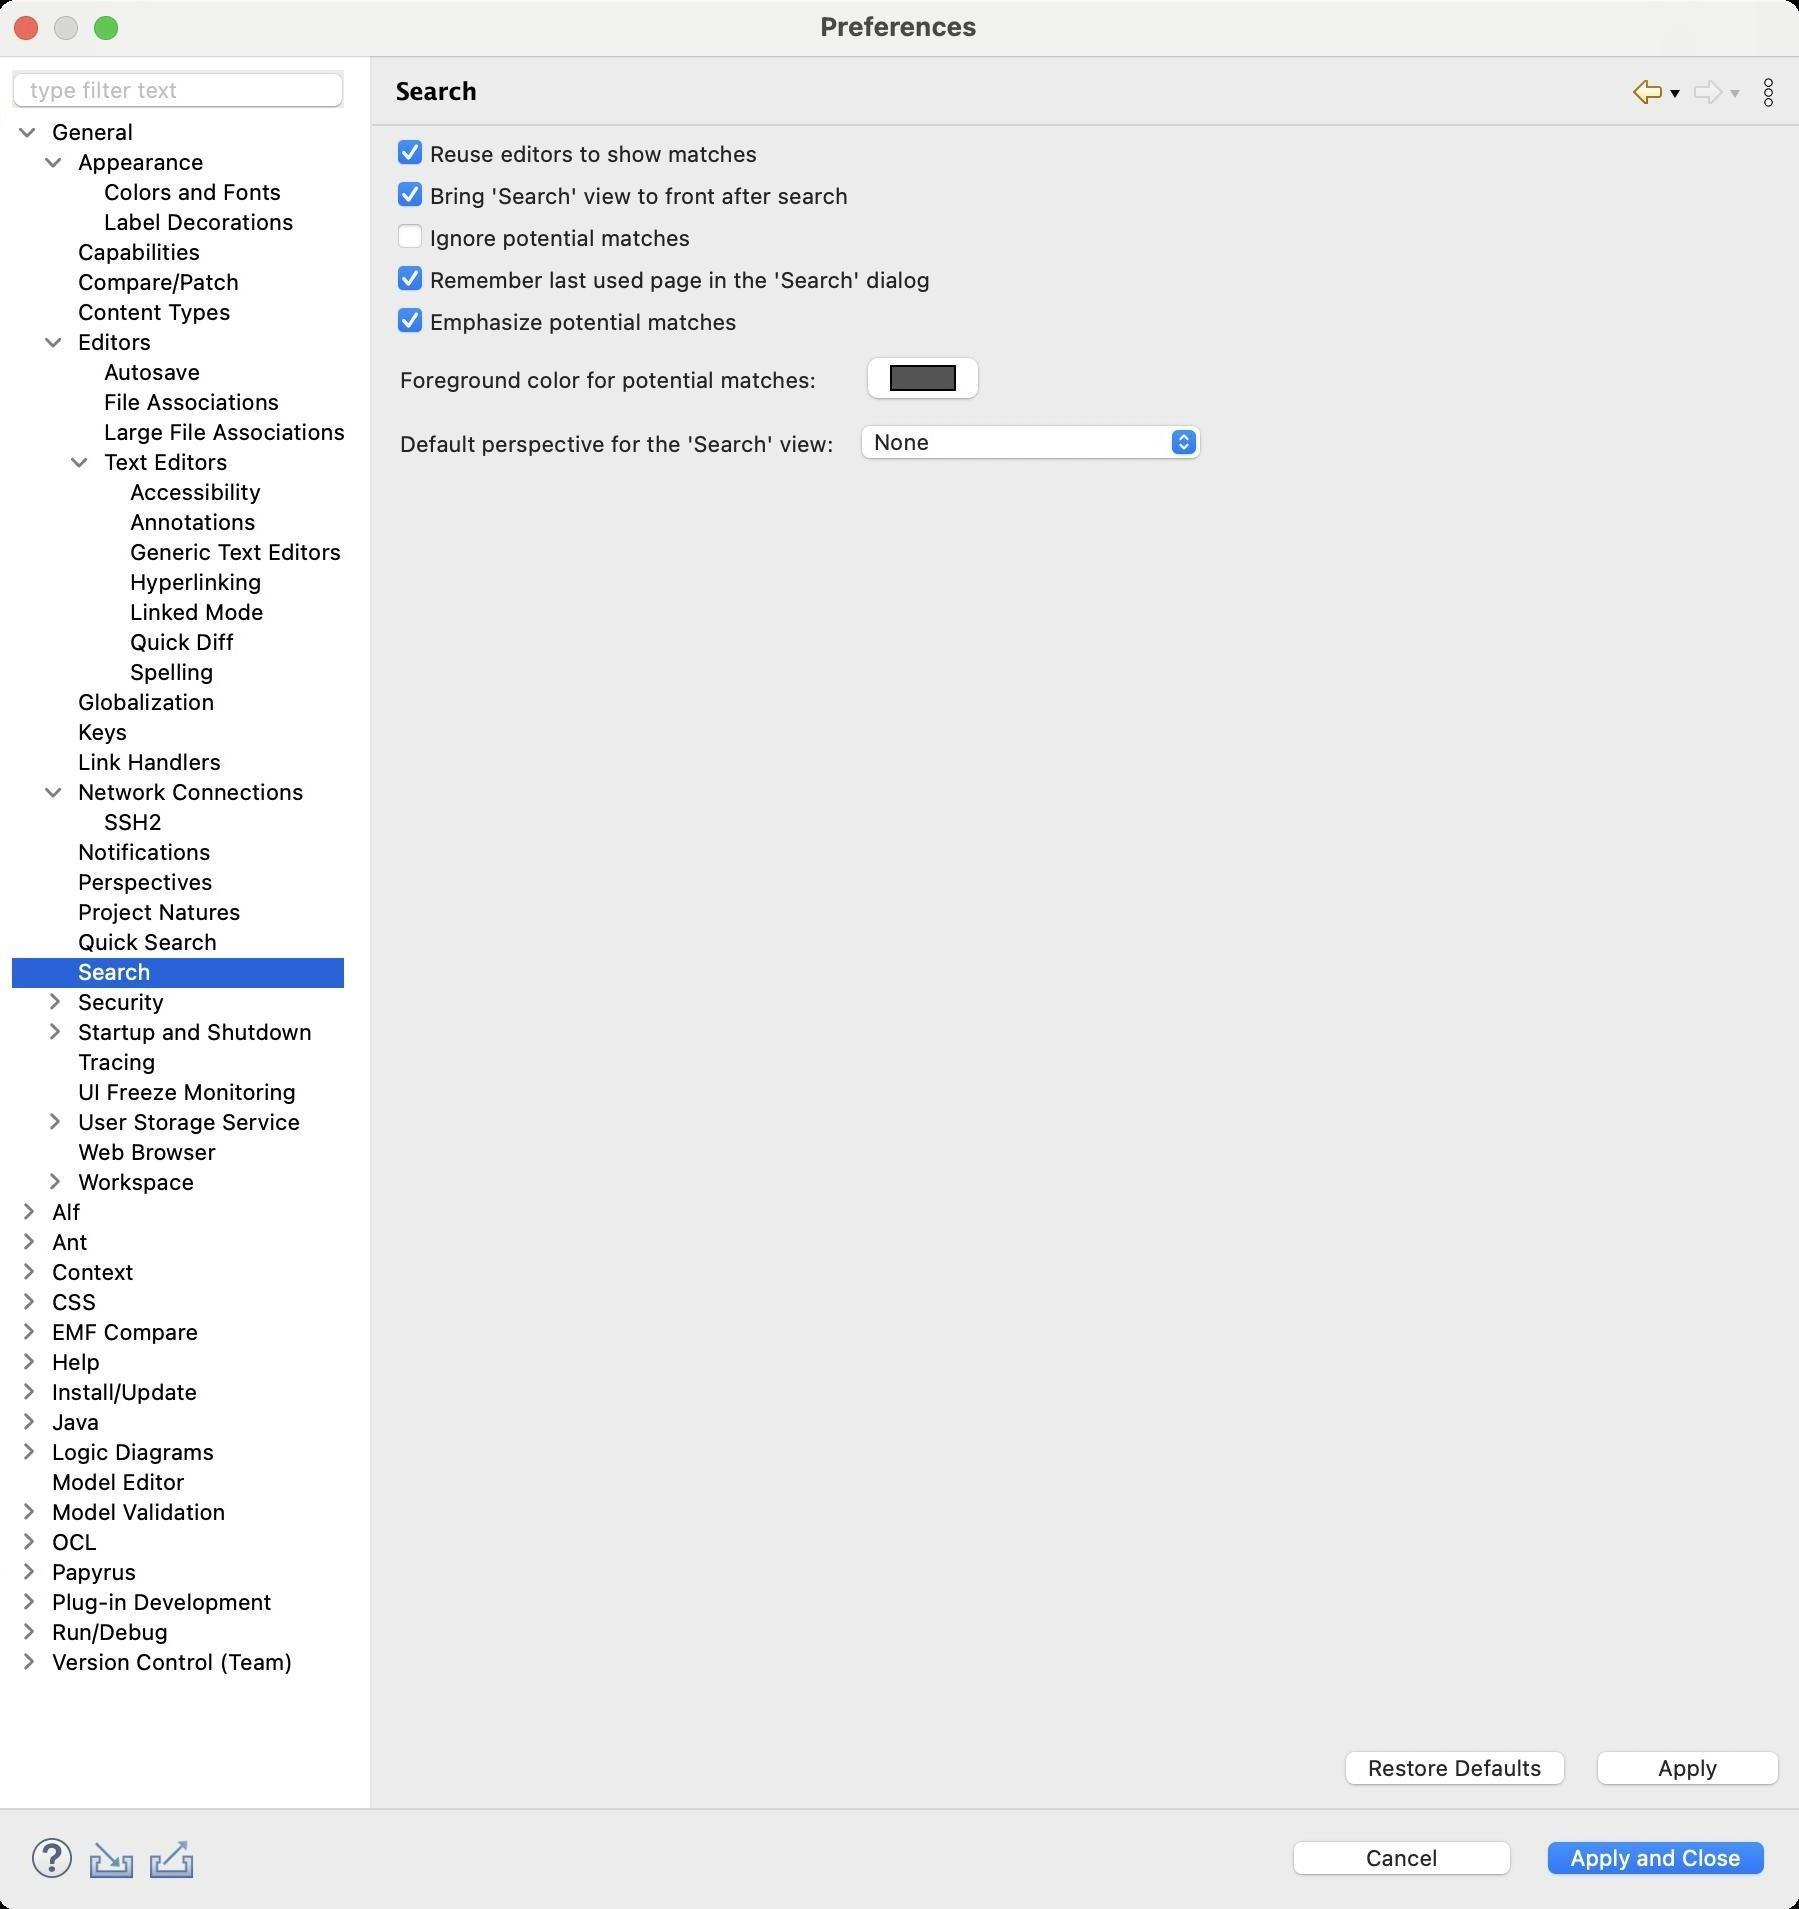
Accessibility tree:
{"name": "Preferences", "role": "AXWindow", "description": null, "role_description": "standard window", "value": null, "position": "480.00;95.00", "size": "901;955", "children": [{"name": "Apply_and_Close", "role": "AXButton", "description": null, "role_description": "button", "value": null, "position": "769.00;917.00", "size": "120;27", "children": []}, {"name": "Cancel", "role": "AXButton", "description": null, "role_description": "button", "value": null, "position": "642.00;917.00", "size": "120;27", "children": []}, {"name": null, "role": "AXToolbar", "description": null, "role_description": "toolbar", "value": null, "position": "12.00;915.00", "size": "90;30", "children": [{"name": "Help", "role": "AXCheckBox", "description": null, "role_description": "checkbox", "value": 0, "position": "12.00;915.00", "size": "30;30", "children": []}, {"name": "Import", "role": "AXButton", "description": null, "role_description": "button", "value": null, "position": "42.00;915.00", "size": "30;30", "children": []}, {"name": "Export", "role": "AXButton", "description": null, "role_description": "button", "value": null, "position": "72.00;915.00", "size": "30;30", "children": []}]}, {"name": null, "role": "AXScrollArea", "description": null, "role_description": "scroll area", "value": null, "position": "199.00;69.00", "size": "697;830", "children": [{"name": "Apply", "role": "AXButton", "description": null, "role_description": "button", "value": null, "position": "794.00;872.00", "size": "102;27", "children": []}, {"name": "Restore_Defaults", "role": "AXButton", "description": null, "role_description": "button", "value": null, "position": "668.00;872.00", "size": "121;27", "children": []}, {"name": null, "role": "AXPopUpButton", "description": null, "role_description": "pop up button", "value": "None", "position": "428.00;211.00", "size": "177;22", "children": []}, {"name": null, "role": "AXStaticText", "description": null, "role_description": "text", "value": "Default perspective for the 'Search' view:", "position": "199.00;215.00", "size": "221;14", "children": []}, {"name": "Color_Selector", "role": "AXButton", "description": null, "role_description": "button", "value": null, "position": "428.00;174.00", "size": "69;32", "children": []}, {"name": null, "role": "AXStaticText", "description": null, "role_description": "text", "value": "Foreground color for potential matches:", "position": "199.00;183.00", "size": "213;14", "children": []}, {"name": "Emphasize_potential_matches", "role": "AXCheckBox", "description": null, "role_description": "checkbox", "value": 1, "position": "199.00;153.00", "size": "175;16", "children": []}, {"name": "Remember_last_used_page_in_the_'Search'_dialog", "role": "AXCheckBox", "description": null, "role_description": "checkbox", "value": 1, "position": "199.00;132.00", "size": "272;16", "children": []}, {"name": "Ignore_potential_matches", "role": "AXCheckBox", "description": null, "role_description": "checkbox", "value": 0, "position": "199.00;111.00", "size": "152;16", "children": []}, {"name": "Bring_'Search'_view_to_front_after_search", "role": "AXCheckBox", "description": null, "role_description": "checkbox", "value": 1, "position": "199.00;90.00", "size": "231;16", "children": []}, {"name": "Reuse_editors_to_show_matches", "role": "AXCheckBox", "description": null, "role_description": "checkbox", "value": 1, "position": "199.00;69.00", "size": "185;16", "children": []}]}, {"name": null, "role": "AXToolbar", "description": "", "role_description": "toolbar", "value": null, "position": "814.00;35.00", "size": "82;22", "children": [{"name": "Back_to_Quick_Search", "role": "AXMenuButton", "description": null, "role_description": "menu button", "value": null, "position": "814.00;35.00", "size": "22;22", "children": []}, {"name": "Forward", "role": "AXMenuButton", "description": null, "role_description": "menu button", "value": null, "position": "844.00;35.00", "size": "22;22", "children": []}, {"name": "Additional_Dialog_Actions", "role": "AXButton", "description": null, "role_description": "button", "value": null, "position": "874.00;35.00", "size": "22;22", "children": []}]}, {"name": null, "role": "AXStaticText", "description": "", "role_description": "text", "value": "Search", "position": "196.00;35.00", "size": "611;21", "children": []}, {"name": null, "role": "AXSplitter", "description": null, "role_description": "splitter", "value": 180, "position": "180.00;28.00", "size": "5;876", "children": []}, {"name": null, "role": "AXScrollArea", "description": null, "role_description": "scroll area", "value": null, "position": "7.00;59.00", "size": "166;845", "children": [{"name": null, "role": "AXOutline", "description": null, "role_description": "outline", "value": null, "position": "7.00;59.00", "size": "167;845", "children": [{"name": null, "role": "AXRow", "description": null, "role_description": "outline row", "value": null, "position": "7.00;59.00", "size": "167;15", "children": [{"name": null, "role": "AXGroup", "description": null, "role_description": "group", "value": null, "position": "7.00;59.00", "size": "167;15", "children": [{"name": null, "role": "AXDisclosureTriangle", "description": null, "role_description": "disclosure triangle", "value": 1, "position": "9.00;59.00", "size": "12;14", "children": []}, {"name": null, "role": "AXStaticText", "description": null, "role_description": "text", "value": "General", "position": "25.00;59.00", "size": "148;14", "children": []}]}]}, {"name": null, "role": "AXRow", "description": null, "role_description": "outline row", "value": null, "position": "7.00;74.00", "size": "167;15", "children": [{"name": null, "role": "AXGroup", "description": null, "role_description": "group", "value": null, "position": "7.00;74.00", "size": "167;15", "children": [{"name": null, "role": "AXDisclosureTriangle", "description": null, "role_description": "disclosure triangle", "value": 1, "position": "22.00;74.00", "size": "12;14", "children": []}, {"name": null, "role": "AXStaticText", "description": null, "role_description": "text", "value": "Appearance", "position": "38.00;74.00", "size": "135;14", "children": []}]}]}, {"name": null, "role": "AXRow", "description": null, "role_description": "outline row", "value": null, "position": "7.00;89.00", "size": "167;15", "children": [{"name": null, "role": "AXStaticText", "description": null, "role_description": "text", "value": "Colors and Fonts", "position": "51.00;89.00", "size": "122;14", "children": []}]}, {"name": null, "role": "AXRow", "description": null, "role_description": "outline row", "value": null, "position": "7.00;104.00", "size": "167;15", "children": [{"name": null, "role": "AXStaticText", "description": null, "role_description": "text", "value": "Label Decorations", "position": "51.00;104.00", "size": "122;14", "children": []}]}, {"name": null, "role": "AXRow", "description": null, "role_description": "outline row", "value": null, "position": "7.00;119.00", "size": "167;15", "children": [{"name": null, "role": "AXStaticText", "description": null, "role_description": "text", "value": "Capabilities", "position": "38.00;119.00", "size": "135;14", "children": []}]}, {"name": null, "role": "AXRow", "description": null, "role_description": "outline row", "value": null, "position": "7.00;134.00", "size": "167;15", "children": [{"name": null, "role": "AXStaticText", "description": null, "role_description": "text", "value": "Compare/Patch", "position": "38.00;134.00", "size": "135;14", "children": []}]}, {"name": null, "role": "AXRow", "description": null, "role_description": "outline row", "value": null, "position": "7.00;149.00", "size": "167;15", "children": [{"name": null, "role": "AXStaticText", "description": null, "role_description": "text", "value": "Content Types", "position": "38.00;149.00", "size": "135;14", "children": []}]}, {"name": null, "role": "AXRow", "description": null, "role_description": "outline row", "value": null, "position": "7.00;164.00", "size": "167;15", "children": [{"name": null, "role": "AXGroup", "description": null, "role_description": "group", "value": null, "position": "7.00;164.00", "size": "167;15", "children": [{"name": null, "role": "AXDisclosureTriangle", "description": null, "role_description": "disclosure triangle", "value": 1, "position": "22.00;164.00", "size": "12;14", "children": []}, {"name": null, "role": "AXStaticText", "description": null, "role_description": "text", "value": "Editors", "position": "38.00;164.00", "size": "135;14", "children": []}]}]}, {"name": null, "role": "AXRow", "description": null, "role_description": "outline row", "value": null, "position": "7.00;179.00", "size": "167;15", "children": [{"name": null, "role": "AXStaticText", "description": null, "role_description": "text", "value": "Autosave", "position": "51.00;179.00", "size": "122;14", "children": []}]}, {"name": null, "role": "AXRow", "description": null, "role_description": "outline row", "value": null, "position": "7.00;194.00", "size": "167;15", "children": [{"name": null, "role": "AXStaticText", "description": null, "role_description": "text", "value": "File Associations", "position": "51.00;194.00", "size": "122;14", "children": []}]}, {"name": null, "role": "AXRow", "description": null, "role_description": "outline row", "value": null, "position": "7.00;209.00", "size": "167;15", "children": [{"name": null, "role": "AXStaticText", "description": null, "role_description": "text", "value": "Large File Associations", "position": "51.00;209.00", "size": "122;14", "children": []}]}, {"name": null, "role": "AXRow", "description": null, "role_description": "outline row", "value": null, "position": "7.00;224.00", "size": "167;15", "children": [{"name": null, "role": "AXGroup", "description": null, "role_description": "group", "value": null, "position": "7.00;224.00", "size": "167;15", "children": [{"name": null, "role": "AXDisclosureTriangle", "description": null, "role_description": "disclosure triangle", "value": 1, "position": "35.00;224.00", "size": "12;14", "children": []}, {"name": null, "role": "AXStaticText", "description": null, "role_description": "text", "value": "Text Editors", "position": "51.00;224.00", "size": "122;14", "children": []}]}]}, {"name": null, "role": "AXRow", "description": null, "role_description": "outline row", "value": null, "position": "7.00;239.00", "size": "167;15", "children": [{"name": null, "role": "AXStaticText", "description": null, "role_description": "text", "value": "Accessibility", "position": "64.00;239.00", "size": "109;14", "children": []}]}, {"name": null, "role": "AXRow", "description": null, "role_description": "outline row", "value": null, "position": "7.00;254.00", "size": "167;15", "children": [{"name": null, "role": "AXStaticText", "description": null, "role_description": "text", "value": "Annotations", "position": "64.00;254.00", "size": "109;14", "children": []}]}, {"name": null, "role": "AXRow", "description": null, "role_description": "outline row", "value": null, "position": "7.00;269.00", "size": "167;15", "children": [{"name": null, "role": "AXStaticText", "description": null, "role_description": "text", "value": "Generic Text Editors", "position": "64.00;269.00", "size": "109;14", "children": []}]}, {"name": null, "role": "AXRow", "description": null, "role_description": "outline row", "value": null, "position": "7.00;284.00", "size": "167;15", "children": [{"name": null, "role": "AXStaticText", "description": null, "role_description": "text", "value": "Hyperlinking", "position": "64.00;284.00", "size": "109;14", "children": []}]}, {"name": null, "role": "AXRow", "description": null, "role_description": "outline row", "value": null, "position": "7.00;299.00", "size": "167;15", "children": [{"name": null, "role": "AXStaticText", "description": null, "role_description": "text", "value": "Linked Mode", "position": "64.00;299.00", "size": "109;14", "children": []}]}, {"name": null, "role": "AXRow", "description": null, "role_description": "outline row", "value": null, "position": "7.00;314.00", "size": "167;15", "children": [{"name": null, "role": "AXStaticText", "description": null, "role_description": "text", "value": "Quick Diff", "position": "64.00;314.00", "size": "109;14", "children": []}]}, {"name": null, "role": "AXRow", "description": null, "role_description": "outline row", "value": null, "position": "7.00;329.00", "size": "167;15", "children": [{"name": null, "role": "AXStaticText", "description": null, "role_description": "text", "value": "Spelling", "position": "64.00;329.00", "size": "109;14", "children": []}]}, {"name": null, "role": "AXRow", "description": null, "role_description": "outline row", "value": null, "position": "7.00;344.00", "size": "167;15", "children": [{"name": null, "role": "AXStaticText", "description": null, "role_description": "text", "value": "Globalization", "position": "38.00;344.00", "size": "135;14", "children": []}]}, {"name": null, "role": "AXRow", "description": null, "role_description": "outline row", "value": null, "position": "7.00;359.00", "size": "167;15", "children": [{"name": null, "role": "AXStaticText", "description": null, "role_description": "text", "value": "Keys", "position": "38.00;359.00", "size": "135;14", "children": []}]}, {"name": null, "role": "AXRow", "description": null, "role_description": "outline row", "value": null, "position": "7.00;374.00", "size": "167;15", "children": [{"name": null, "role": "AXStaticText", "description": null, "role_description": "text", "value": "Link Handlers", "position": "38.00;374.00", "size": "135;14", "children": []}]}, {"name": null, "role": "AXRow", "description": null, "role_description": "outline row", "value": null, "position": "7.00;389.00", "size": "167;15", "children": [{"name": null, "role": "AXGroup", "description": null, "role_description": "group", "value": null, "position": "7.00;389.00", "size": "167;15", "children": [{"name": null, "role": "AXDisclosureTriangle", "description": null, "role_description": "disclosure triangle", "value": 1, "position": "22.00;389.00", "size": "12;14", "children": []}, {"name": null, "role": "AXStaticText", "description": null, "role_description": "text", "value": "Network Connections", "position": "38.00;389.00", "size": "135;14", "children": []}]}]}, {"name": null, "role": "AXRow", "description": null, "role_description": "outline row", "value": null, "position": "7.00;404.00", "size": "167;15", "children": [{"name": null, "role": "AXStaticText", "description": null, "role_description": "text", "value": "SSH2", "position": "51.00;404.00", "size": "122;14", "children": []}]}, {"name": null, "role": "AXRow", "description": null, "role_description": "outline row", "value": null, "position": "7.00;419.00", "size": "167;15", "children": [{"name": null, "role": "AXStaticText", "description": null, "role_description": "text", "value": "Notifications", "position": "38.00;419.00", "size": "135;14", "children": []}]}, {"name": null, "role": "AXRow", "description": null, "role_description": "outline row", "value": null, "position": "7.00;434.00", "size": "167;15", "children": [{"name": null, "role": "AXStaticText", "description": null, "role_description": "text", "value": "Perspectives", "position": "38.00;434.00", "size": "135;14", "children": []}]}, {"name": null, "role": "AXRow", "description": null, "role_description": "outline row", "value": null, "position": "7.00;449.00", "size": "167;15", "children": [{"name": null, "role": "AXStaticText", "description": null, "role_description": "text", "value": "Project Natures", "position": "38.00;449.00", "size": "135;14", "children": []}]}, {"name": null, "role": "AXRow", "description": null, "role_description": "outline row", "value": null, "position": "7.00;464.00", "size": "167;15", "children": [{"name": null, "role": "AXStaticText", "description": null, "role_description": "text", "value": "Quick Search", "position": "38.00;464.00", "size": "135;14", "children": []}]}, {"name": null, "role": "AXRow", "description": null, "role_description": "outline row", "value": null, "position": "7.00;479.00", "size": "167;15", "children": [{"name": null, "role": "AXStaticText", "description": null, "role_description": "text", "value": "Search", "position": "38.00;479.00", "size": "135;14", "children": []}]}, {"name": null, "role": "AXRow", "description": null, "role_description": "outline row", "value": null, "position": "7.00;494.00", "size": "167;15", "children": [{"name": null, "role": "AXGroup", "description": null, "role_description": "group", "value": null, "position": "7.00;494.00", "size": "167;15", "children": [{"name": null, "role": "AXDisclosureTriangle", "description": null, "role_description": "disclosure triangle", "value": 0, "position": "22.00;494.00", "size": "12;14", "children": []}, {"name": null, "role": "AXStaticText", "description": null, "role_description": "text", "value": "Security", "position": "38.00;494.00", "size": "135;14", "children": []}]}]}, {"name": null, "role": "AXRow", "description": null, "role_description": "outline row", "value": null, "position": "7.00;509.00", "size": "167;15", "children": [{"name": null, "role": "AXGroup", "description": null, "role_description": "group", "value": null, "position": "7.00;509.00", "size": "167;15", "children": [{"name": null, "role": "AXDisclosureTriangle", "description": null, "role_description": "disclosure triangle", "value": 0, "position": "22.00;509.00", "size": "12;14", "children": []}, {"name": null, "role": "AXStaticText", "description": null, "role_description": "text", "value": "Startup and Shutdown", "position": "38.00;509.00", "size": "135;14", "children": []}]}]}, {"name": null, "role": "AXRow", "description": null, "role_description": "outline row", "value": null, "position": "7.00;524.00", "size": "167;15", "children": [{"name": null, "role": "AXStaticText", "description": null, "role_description": "text", "value": "Tracing", "position": "38.00;524.00", "size": "135;14", "children": []}]}, {"name": null, "role": "AXRow", "description": null, "role_description": "outline row", "value": null, "position": "7.00;539.00", "size": "167;15", "children": [{"name": null, "role": "AXStaticText", "description": null, "role_description": "text", "value": "UI Freeze Monitoring", "position": "38.00;539.00", "size": "135;14", "children": []}]}, {"name": null, "role": "AXRow", "description": null, "role_description": "outline row", "value": null, "position": "7.00;554.00", "size": "167;15", "children": [{"name": null, "role": "AXGroup", "description": null, "role_description": "group", "value": null, "position": "7.00;554.00", "size": "167;15", "children": [{"name": null, "role": "AXDisclosureTriangle", "description": null, "role_description": "disclosure triangle", "value": 0, "position": "22.00;554.00", "size": "12;14", "children": []}, {"name": null, "role": "AXStaticText", "description": null, "role_description": "text", "value": "User Storage Service", "position": "38.00;554.00", "size": "135;14", "children": []}]}]}, {"name": null, "role": "AXRow", "description": null, "role_description": "outline row", "value": null, "position": "7.00;569.00", "size": "167;15", "children": [{"name": null, "role": "AXStaticText", "description": null, "role_description": "text", "value": "Web Browser", "position": "38.00;569.00", "size": "135;14", "children": []}]}, {"name": null, "role": "AXRow", "description": null, "role_description": "outline row", "value": null, "position": "7.00;584.00", "size": "167;15", "children": [{"name": null, "role": "AXGroup", "description": null, "role_description": "group", "value": null, "position": "7.00;584.00", "size": "167;15", "children": [{"name": null, "role": "AXDisclosureTriangle", "description": null, "role_description": "disclosure triangle", "value": 0, "position": "22.00;584.00", "size": "12;14", "children": []}, {"name": null, "role": "AXStaticText", "description": null, "role_description": "text", "value": "Workspace", "position": "38.00;584.00", "size": "135;14", "children": []}]}]}, {"name": null, "role": "AXRow", "description": null, "role_description": "outline row", "value": null, "position": "7.00;599.00", "size": "167;15", "children": [{"name": null, "role": "AXGroup", "description": null, "role_description": "group", "value": null, "position": "7.00;599.00", "size": "167;15", "children": [{"name": null, "role": "AXDisclosureTriangle", "description": null, "role_description": "disclosure triangle", "value": 0, "position": "9.00;599.00", "size": "12;14", "children": []}, {"name": null, "role": "AXStaticText", "description": null, "role_description": "text", "value": "Alf", "position": "25.00;599.00", "size": "148;14", "children": []}]}]}, {"name": null, "role": "AXRow", "description": null, "role_description": "outline row", "value": null, "position": "7.00;614.00", "size": "167;15", "children": [{"name": null, "role": "AXGroup", "description": null, "role_description": "group", "value": null, "position": "7.00;614.00", "size": "167;15", "children": [{"name": null, "role": "AXDisclosureTriangle", "description": null, "role_description": "disclosure triangle", "value": 0, "position": "9.00;614.00", "size": "12;14", "children": []}, {"name": null, "role": "AXStaticText", "description": null, "role_description": "text", "value": "Ant", "position": "25.00;614.00", "size": "148;14", "children": []}]}]}, {"name": null, "role": "AXRow", "description": null, "role_description": "outline row", "value": null, "position": "7.00;629.00", "size": "167;15", "children": [{"name": null, "role": "AXGroup", "description": null, "role_description": "group", "value": null, "position": "7.00;629.00", "size": "167;15", "children": [{"name": null, "role": "AXDisclosureTriangle", "description": null, "role_description": "disclosure triangle", "value": 0, "position": "9.00;629.00", "size": "12;14", "children": []}, {"name": null, "role": "AXStaticText", "description": null, "role_description": "text", "value": "Context", "position": "25.00;629.00", "size": "148;14", "children": []}]}]}, {"name": null, "role": "AXRow", "description": null, "role_description": "outline row", "value": null, "position": "7.00;644.00", "size": "167;15", "children": [{"name": null, "role": "AXGroup", "description": null, "role_description": "group", "value": null, "position": "7.00;644.00", "size": "167;15", "children": [{"name": null, "role": "AXDisclosureTriangle", "description": null, "role_description": "disclosure triangle", "value": 0, "position": "9.00;644.00", "size": "12;14", "children": []}, {"name": null, "role": "AXStaticText", "description": null, "role_description": "text", "value": "CSS", "position": "25.00;644.00", "size": "148;14", "children": []}]}]}, {"name": null, "role": "AXRow", "description": null, "role_description": "outline row", "value": null, "position": "7.00;659.00", "size": "167;15", "children": [{"name": null, "role": "AXGroup", "description": null, "role_description": "group", "value": null, "position": "7.00;659.00", "size": "167;15", "children": [{"name": null, "role": "AXDisclosureTriangle", "description": null, "role_description": "disclosure triangle", "value": 0, "position": "9.00;659.00", "size": "12;14", "children": []}, {"name": null, "role": "AXStaticText", "description": null, "role_description": "text", "value": "EMF Compare", "position": "25.00;659.00", "size": "148;14", "children": []}]}]}, {"name": null, "role": "AXRow", "description": null, "role_description": "outline row", "value": null, "position": "7.00;674.00", "size": "167;15", "children": [{"name": null, "role": "AXGroup", "description": null, "role_description": "group", "value": null, "position": "7.00;674.00", "size": "167;15", "children": [{"name": null, "role": "AXDisclosureTriangle", "description": null, "role_description": "disclosure triangle", "value": 0, "position": "9.00;674.00", "size": "12;14", "children": []}, {"name": null, "role": "AXStaticText", "description": null, "role_description": "text", "value": "Help", "position": "25.00;674.00", "size": "148;14", "children": []}]}]}, {"name": null, "role": "AXRow", "description": null, "role_description": "outline row", "value": null, "position": "7.00;689.00", "size": "167;15", "children": [{"name": null, "role": "AXGroup", "description": null, "role_description": "group", "value": null, "position": "7.00;689.00", "size": "167;15", "children": [{"name": null, "role": "AXDisclosureTriangle", "description": null, "role_description": "disclosure triangle", "value": 0, "position": "9.00;689.00", "size": "12;14", "children": []}, {"name": null, "role": "AXStaticText", "description": null, "role_description": "text", "value": "Install/Update", "position": "25.00;689.00", "size": "148;14", "children": []}]}]}, {"name": null, "role": "AXRow", "description": null, "role_description": "outline row", "value": null, "position": "7.00;704.00", "size": "167;15", "children": [{"name": null, "role": "AXGroup", "description": null, "role_description": "group", "value": null, "position": "7.00;704.00", "size": "167;15", "children": [{"name": null, "role": "AXDisclosureTriangle", "description": null, "role_description": "disclosure triangle", "value": 0, "position": "9.00;704.00", "size": "12;14", "children": []}, {"name": null, "role": "AXStaticText", "description": null, "role_description": "text", "value": "Java", "position": "25.00;704.00", "size": "148;14", "children": []}]}]}, {"name": null, "role": "AXRow", "description": null, "role_description": "outline row", "value": null, "position": "7.00;719.00", "size": "167;15", "children": [{"name": null, "role": "AXGroup", "description": null, "role_description": "group", "value": null, "position": "7.00;719.00", "size": "167;15", "children": [{"name": null, "role": "AXDisclosureTriangle", "description": null, "role_description": "disclosure triangle", "value": 0, "position": "9.00;719.00", "size": "12;14", "children": []}, {"name": null, "role": "AXStaticText", "description": null, "role_description": "text", "value": "Logic Diagrams", "position": "25.00;719.00", "size": "148;14", "children": []}]}]}, {"name": null, "role": "AXRow", "description": null, "role_description": "outline row", "value": null, "position": "7.00;734.00", "size": "167;15", "children": [{"name": null, "role": "AXStaticText", "description": null, "role_description": "text", "value": "Model Editor", "position": "25.00;734.00", "size": "148;14", "children": []}]}, {"name": null, "role": "AXRow", "description": null, "role_description": "outline row", "value": null, "position": "7.00;749.00", "size": "167;15", "children": [{"name": null, "role": "AXGroup", "description": null, "role_description": "group", "value": null, "position": "7.00;749.00", "size": "167;15", "children": [{"name": null, "role": "AXDisclosureTriangle", "description": null, "role_description": "disclosure triangle", "value": 0, "position": "9.00;749.00", "size": "12;14", "children": []}, {"name": null, "role": "AXStaticText", "description": null, "role_description": "text", "value": "Model Validation", "position": "25.00;749.00", "size": "148;14", "children": []}]}]}, {"name": null, "role": "AXRow", "description": null, "role_description": "outline row", "value": null, "position": "7.00;764.00", "size": "167;15", "children": [{"name": null, "role": "AXGroup", "description": null, "role_description": "group", "value": null, "position": "7.00;764.00", "size": "167;15", "children": [{"name": null, "role": "AXDisclosureTriangle", "description": null, "role_description": "disclosure triangle", "value": 0, "position": "9.00;764.00", "size": "12;14", "children": []}, {"name": null, "role": "AXStaticText", "description": null, "role_description": "text", "value": "OCL", "position": "25.00;764.00", "size": "148;14", "children": []}]}]}, {"name": null, "role": "AXRow", "description": null, "role_description": "outline row", "value": null, "position": "7.00;779.00", "size": "167;15", "children": [{"name": null, "role": "AXGroup", "description": null, "role_description": "group", "value": null, "position": "7.00;779.00", "size": "167;15", "children": [{"name": null, "role": "AXDisclosureTriangle", "description": null, "role_description": "disclosure triangle", "value": 0, "position": "9.00;779.00", "size": "12;14", "children": []}, {"name": null, "role": "AXStaticText", "description": null, "role_description": "text", "value": "Papyrus", "position": "25.00;779.00", "size": "148;14", "children": []}]}]}, {"name": null, "role": "AXRow", "description": null, "role_description": "outline row", "value": null, "position": "7.00;794.00", "size": "167;15", "children": [{"name": null, "role": "AXGroup", "description": null, "role_description": "group", "value": null, "position": "7.00;794.00", "size": "167;15", "children": [{"name": null, "role": "AXDisclosureTriangle", "description": null, "role_description": "disclosure triangle", "value": 0, "position": "9.00;794.00", "size": "12;14", "children": []}, {"name": null, "role": "AXStaticText", "description": null, "role_description": "text", "value": "Plug-in Development", "position": "25.00;794.00", "size": "148;14", "children": []}]}]}, {"name": null, "role": "AXRow", "description": null, "role_description": "outline row", "value": null, "position": "7.00;809.00", "size": "167;15", "children": [{"name": null, "role": "AXGroup", "description": null, "role_description": "group", "value": null, "position": "7.00;809.00", "size": "167;15", "children": [{"name": null, "role": "AXDisclosureTriangle", "description": null, "role_description": "disclosure triangle", "value": 0, "position": "9.00;809.00", "size": "12;14", "children": []}, {"name": null, "role": "AXStaticText", "description": null, "role_description": "text", "value": "Run/Debug", "position": "25.00;809.00", "size": "148;14", "children": []}]}]}, {"name": null, "role": "AXRow", "description": null, "role_description": "outline row", "value": null, "position": "7.00;824.00", "size": "167;15", "children": [{"name": null, "role": "AXGroup", "description": null, "role_description": "group", "value": null, "position": "7.00;824.00", "size": "167;15", "children": [{"name": null, "role": "AXDisclosureTriangle", "description": null, "role_description": "disclosure triangle", "value": 0, "position": "9.00;824.00", "size": "12;14", "children": []}, {"name": null, "role": "AXStaticText", "description": null, "role_description": "text", "value": "Version Control (Team)", "position": "25.00;824.00", "size": "148;14", "children": []}]}]}, {"name": null, "role": "AXColumn", "description": null, "role_description": "column", "value": null, "position": "7.00;59.00", "size": "167;845", "children": []}]}, {"name": null, "role": "AXScrollBar", "description": null, "role_description": "scroll bar", "value": 0.0, "position": "7.00;888.00", "size": "166;16", "children": [{"name": null, "role": "AXValueIndicator", "description": null, "role_description": "value indicator", "value": 0.0, "position": "8.00;892.00", "size": "163;12", "children": []}, {"name": null, "role": "AXButton", "description": null, "role_description": "increment arrow button", "value": null, "position": "7.00;888.00", "size": "0;0", "children": []}, {"name": null, "role": "AXButton", "description": null, "role_description": "decrement arrow button", "value": null, "position": "7.00;888.00", "size": "0;0", "children": []}, {"name": null, "role": "AXButton", "description": null, "role_description": "increment page button", "value": null, "position": "171.50;892.00", "size": "2;12", "children": []}, {"name": null, "role": "AXButton", "description": null, "role_description": "decrement page button", "value": null, "position": "7.00;892.00", "size": "1;12", "children": []}]}]}, {"name": "type_filter_text", "role": "AXTextField", "description": null, "role_description": "search text field", "value": "", "position": "7.00;35.00", "size": "166;19", "children": []}, {"name": null, "role": "AXButton", "description": null, "role_description": "close button", "value": null, "position": "7.00;6.00", "size": "14;16", "children": []}, {"name": null, "role": "AXButton", "description": null, "role_description": "zoom button", "value": null, "position": "47.00;6.00", "size": "14;16", "children": [{"name": null, "role": "AXGroup", "description": null, "role_description": "group", "value": null, "position": "47.00;6.00", "size": "14;16", "children": [{"name": null, "role": "AXGroup", "description": null, "role_description": "group", "value": null, "position": "47.00;6.00", "size": "14;16", "children": []}]}]}, {"name": null, "role": "AXButton", "description": null, "role_description": "minimize button", "value": null, "position": "27.00;6.00", "size": "14;16", "children": []}, {"name": null, "role": "AXStaticText", "description": null, "role_description": "text", "value": "Preferences", "position": "409.00;5.00", "size": "83;16", "children": []}]}